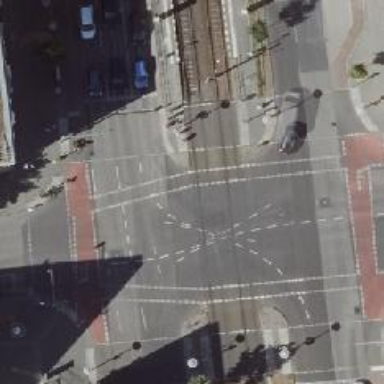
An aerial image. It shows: Tram level crossing on railway.